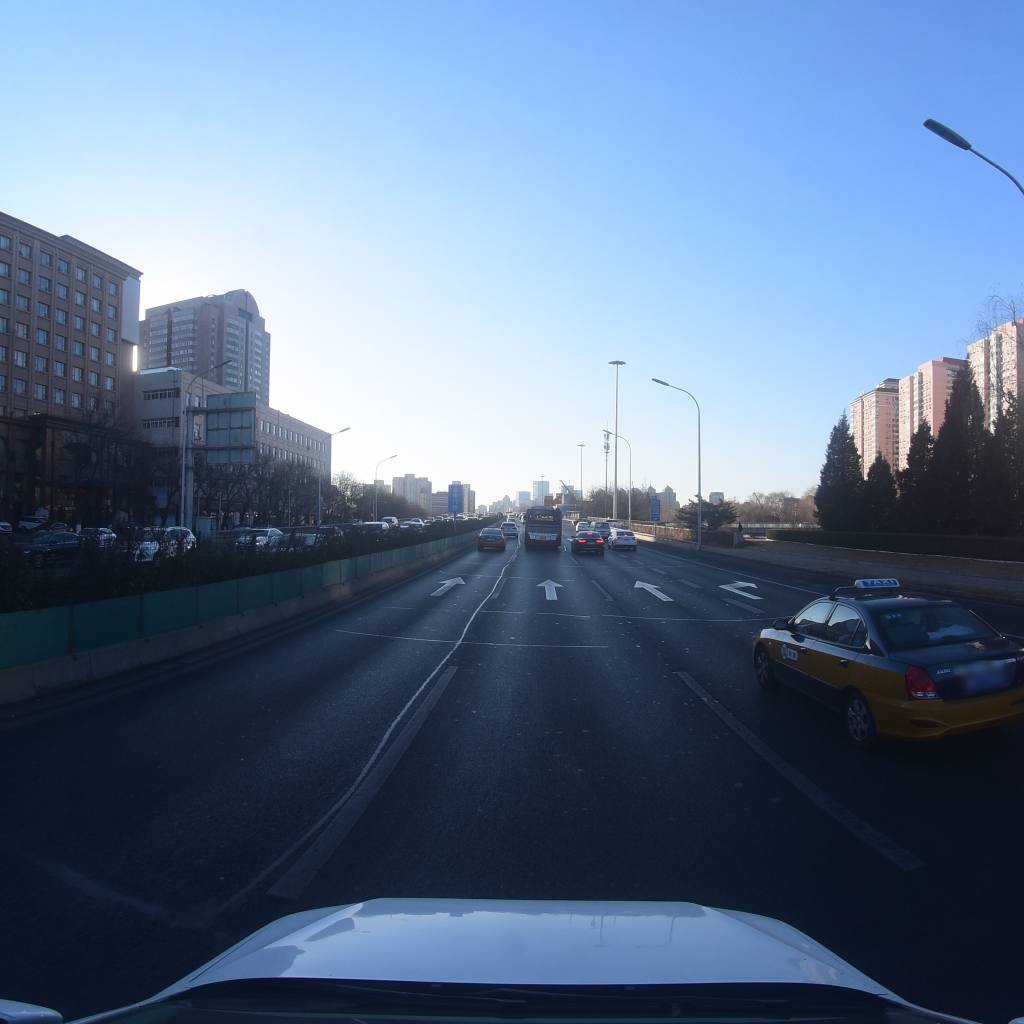
Region: Fengtai
Road damage annotations: longitudinal patch, transverse patch, transverse patch, transverse patch, transverse patch, transverse patch, transverse patch, transverse patch